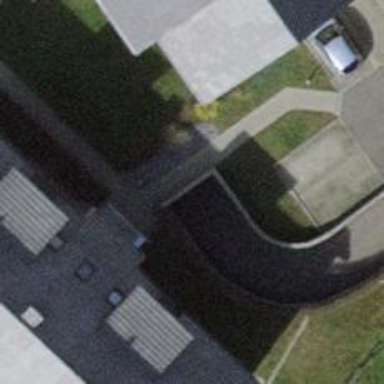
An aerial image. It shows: Parking entrance.